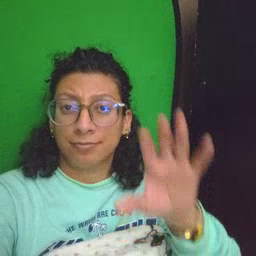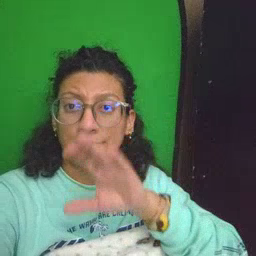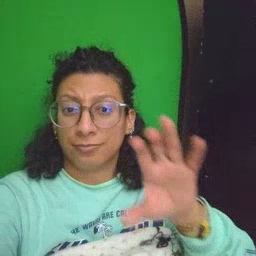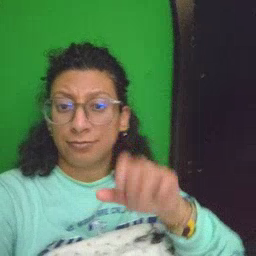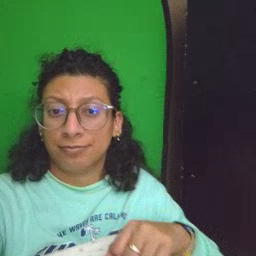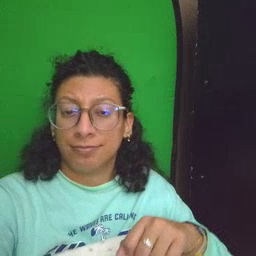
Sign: chocolate